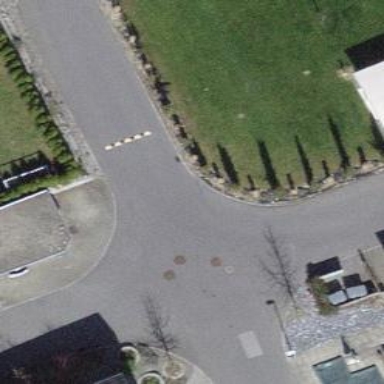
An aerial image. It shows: Bump for traffic calming.